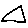
Label: triangle